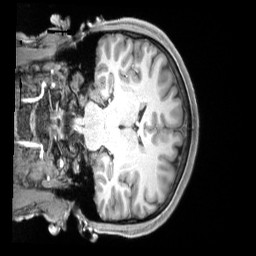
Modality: T1w
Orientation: coronal
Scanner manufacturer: siemens
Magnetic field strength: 3 T
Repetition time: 2.5 s
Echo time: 0.00218 s